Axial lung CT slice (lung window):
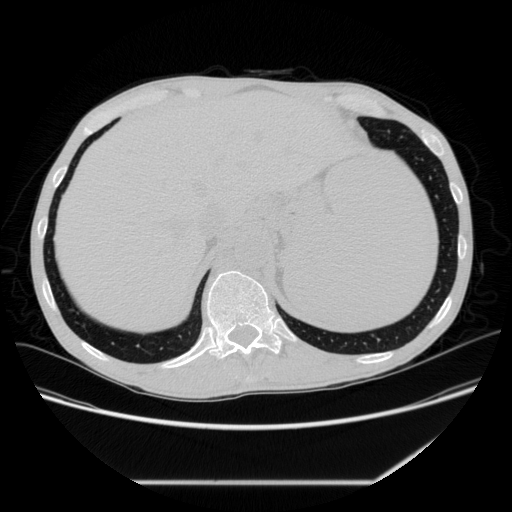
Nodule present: no